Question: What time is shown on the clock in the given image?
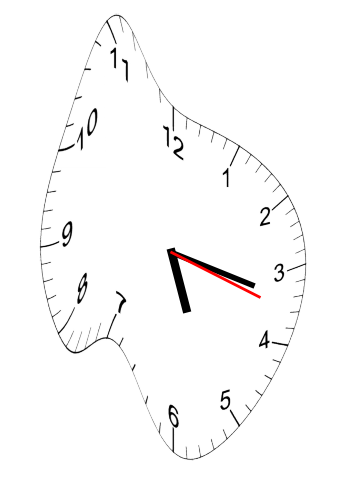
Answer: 05:17:18